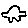
Label: car